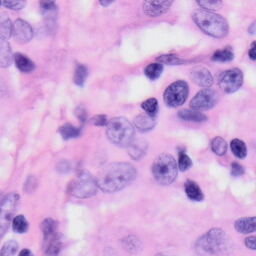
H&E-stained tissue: Skin